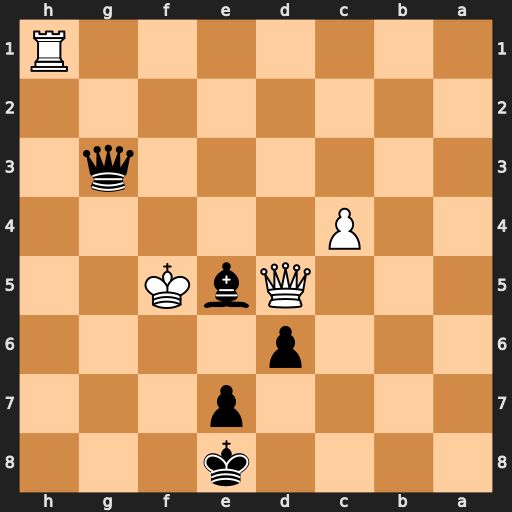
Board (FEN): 4k3/4p3/3p4/3QbK2/2P5/6q1/8/7R
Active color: b
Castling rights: -
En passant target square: -
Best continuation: Qf4+ Kg6 Qg4+ Kh6 Kf8 Rf1+ Bf4+ Rxf4+ Qxf4+